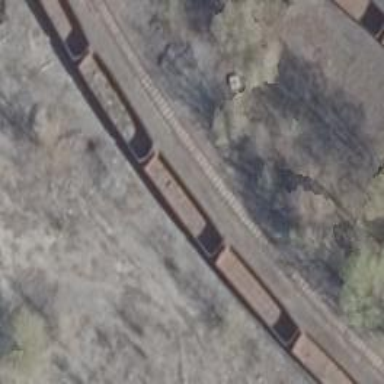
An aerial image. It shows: Rail spur service.